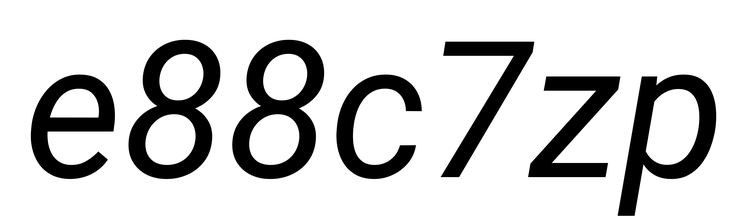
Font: Roboto-Italic_Italic